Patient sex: F
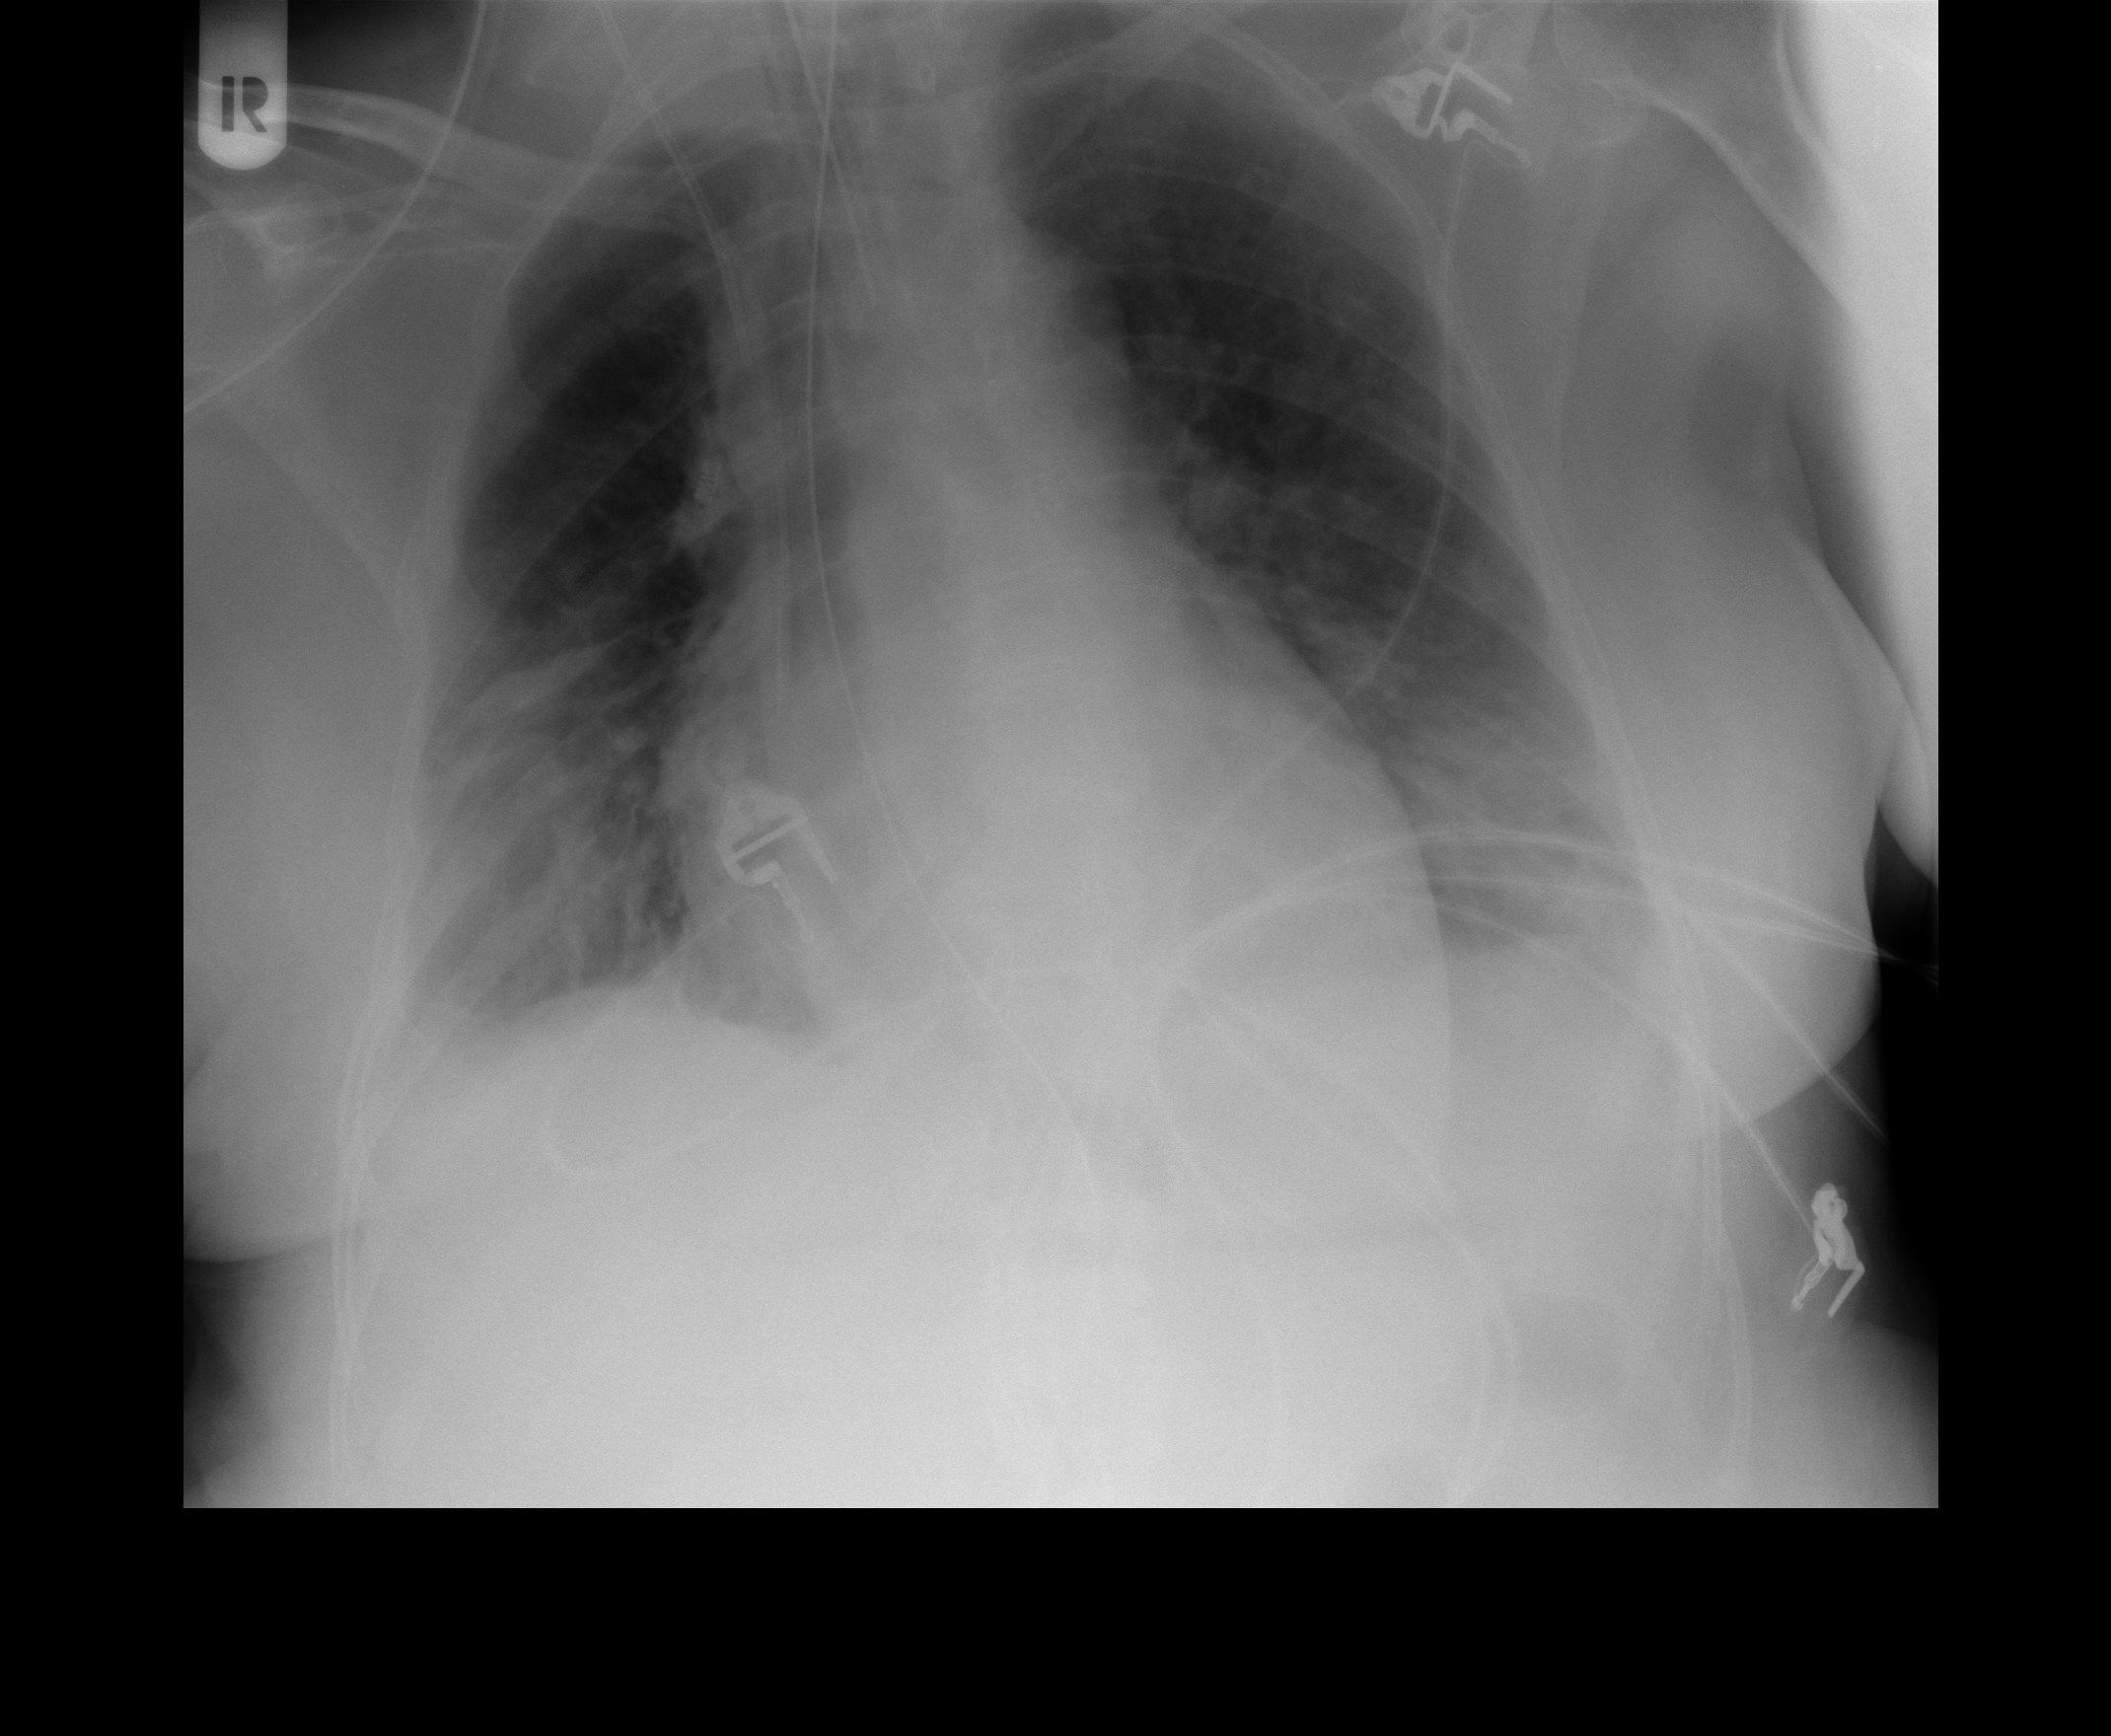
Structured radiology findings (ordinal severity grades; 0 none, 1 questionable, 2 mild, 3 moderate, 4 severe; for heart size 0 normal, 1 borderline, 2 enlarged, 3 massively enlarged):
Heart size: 0
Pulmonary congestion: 2
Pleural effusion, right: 1
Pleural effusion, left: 2
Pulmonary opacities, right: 3
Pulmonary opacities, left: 2
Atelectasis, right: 2
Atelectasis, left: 1